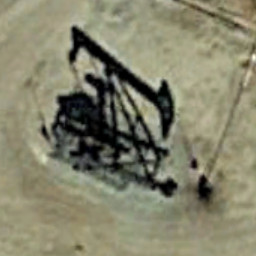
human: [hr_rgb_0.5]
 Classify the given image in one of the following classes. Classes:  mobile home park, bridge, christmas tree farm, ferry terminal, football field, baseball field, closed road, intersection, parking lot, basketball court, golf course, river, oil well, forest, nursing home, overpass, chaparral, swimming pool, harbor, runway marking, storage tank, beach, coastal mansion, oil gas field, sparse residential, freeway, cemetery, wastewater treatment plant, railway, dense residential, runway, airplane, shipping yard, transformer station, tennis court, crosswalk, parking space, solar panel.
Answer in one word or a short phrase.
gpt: oil well